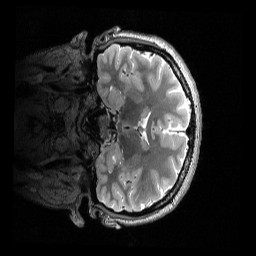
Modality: T2w
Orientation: coronal
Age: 30
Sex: female
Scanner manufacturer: siemens
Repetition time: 3.2 s